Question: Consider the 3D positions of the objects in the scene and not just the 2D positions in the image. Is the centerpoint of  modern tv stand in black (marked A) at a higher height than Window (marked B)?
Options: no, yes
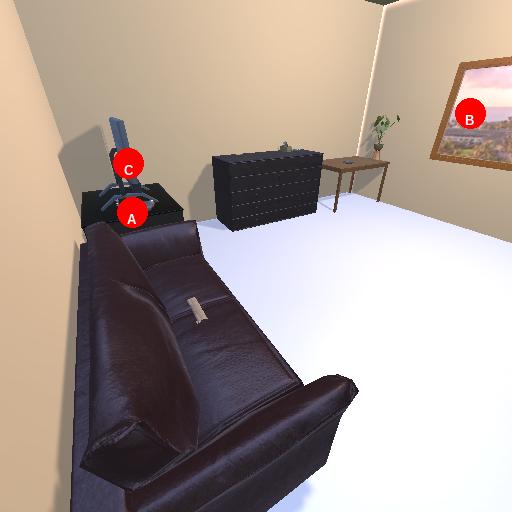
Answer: no